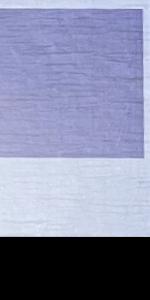
Label: Empty